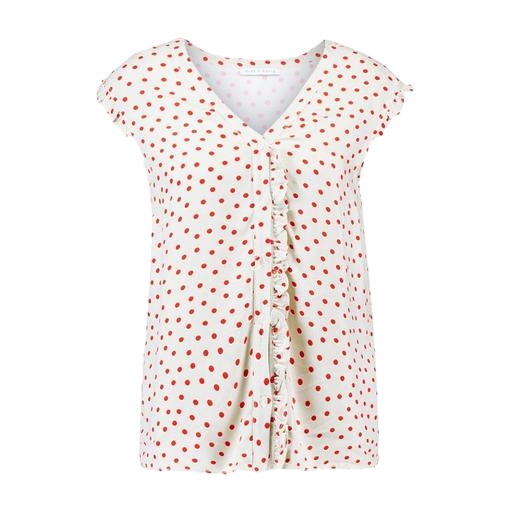
white polka-dot shirt, polka-dot blouse, almost a honeymoon pyjama top, white background